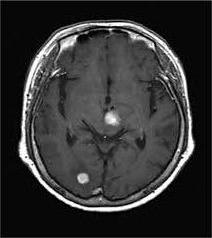
Label: notumor